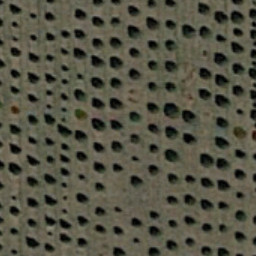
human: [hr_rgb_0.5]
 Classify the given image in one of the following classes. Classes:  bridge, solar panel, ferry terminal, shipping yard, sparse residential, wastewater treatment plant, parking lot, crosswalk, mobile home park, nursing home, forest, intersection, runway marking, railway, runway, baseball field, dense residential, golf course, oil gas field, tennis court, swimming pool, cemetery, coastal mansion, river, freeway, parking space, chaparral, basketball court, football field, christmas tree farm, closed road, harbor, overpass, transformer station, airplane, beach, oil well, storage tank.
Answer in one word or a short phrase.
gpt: christmas tree farm